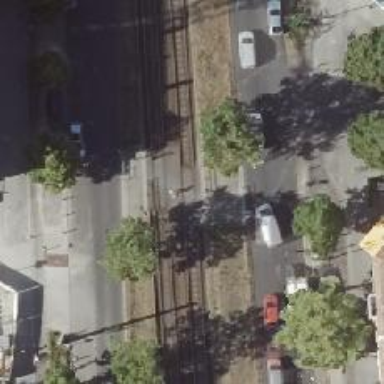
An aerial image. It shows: Uncontrolled tram railway crossing.